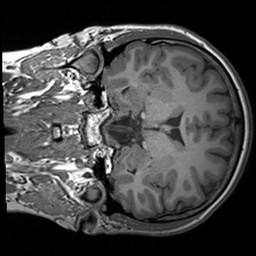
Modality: T1w
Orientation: coronal
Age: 28
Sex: male
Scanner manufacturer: siemens
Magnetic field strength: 3 T
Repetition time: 1.6 s
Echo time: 0.00236 s